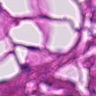
Metastatic tissue present: no